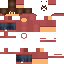
A male human skin with medium skin, wearing brown long hair dressed in a red tshirt and red pants, featuring a closed mouth.